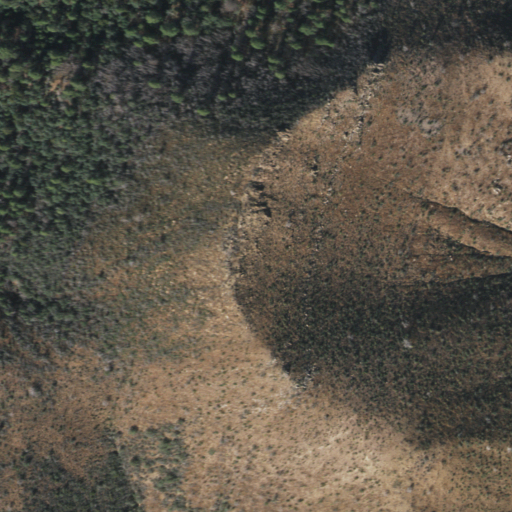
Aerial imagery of mountain in Arizona named Mound Mountain containing grassland and evergreen forest